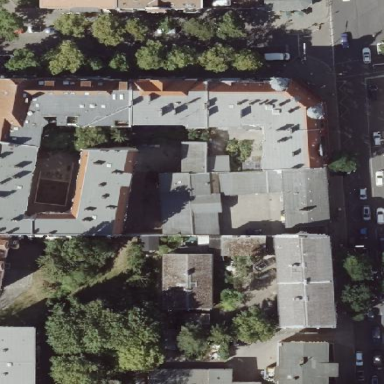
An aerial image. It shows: Building with hipped roof shape.